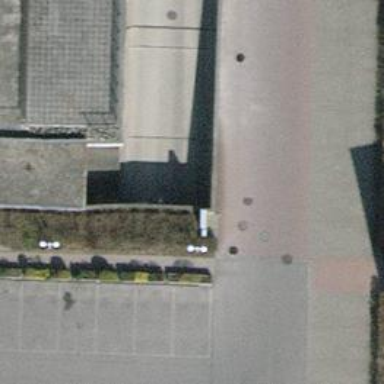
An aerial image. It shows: Parking area.